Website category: auto
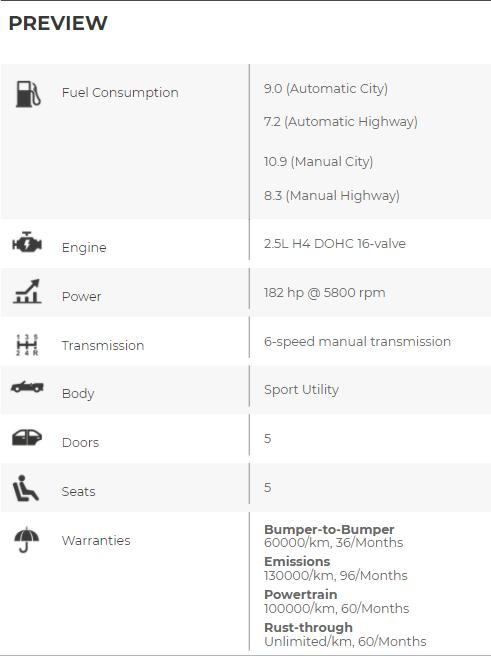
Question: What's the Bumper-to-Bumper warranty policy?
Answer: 60000/km, 36/Months

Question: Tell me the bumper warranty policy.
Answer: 60000/km, 36/Months

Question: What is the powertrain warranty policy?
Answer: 100000/km, 60/Months

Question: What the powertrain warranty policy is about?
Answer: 100000/km, 60/Months

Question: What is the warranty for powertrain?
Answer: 100000/km, 60/Months